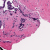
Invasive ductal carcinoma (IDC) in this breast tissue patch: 0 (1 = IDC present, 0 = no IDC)